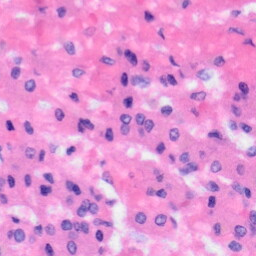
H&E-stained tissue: Liver